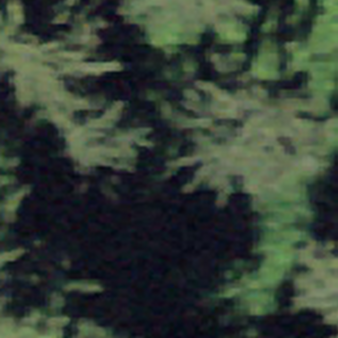
Label: other